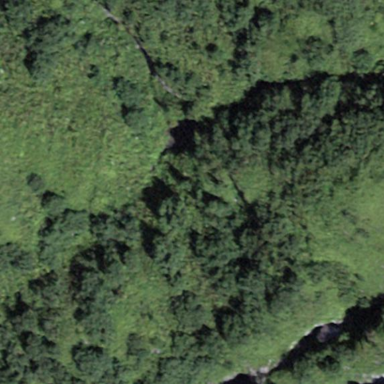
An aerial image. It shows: Serene woodland landscape.